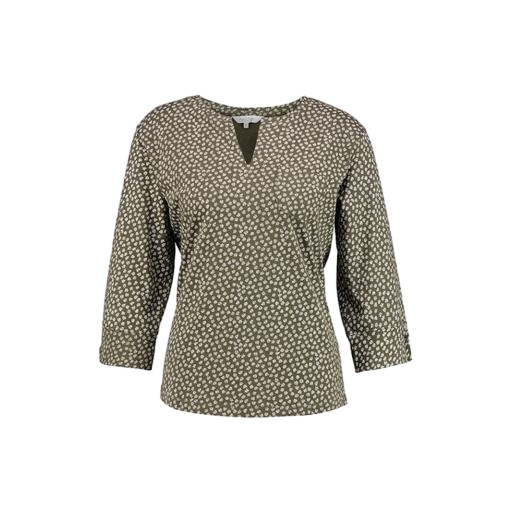
green three-quarter-sleeve top only macy, green printed shirt, three-quarter sleeved jersey top, white background